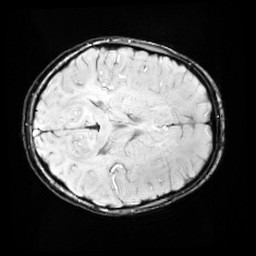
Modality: SWI
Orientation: axial
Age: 9
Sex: female
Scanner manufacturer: siemens
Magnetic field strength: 3 T
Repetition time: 0.027 s
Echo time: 0.02 s